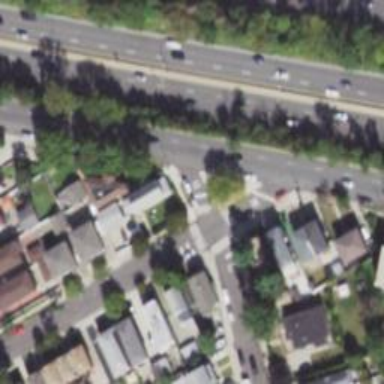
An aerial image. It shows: Footway along the road.